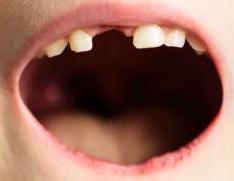
Condition: hypodontia